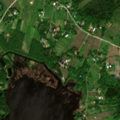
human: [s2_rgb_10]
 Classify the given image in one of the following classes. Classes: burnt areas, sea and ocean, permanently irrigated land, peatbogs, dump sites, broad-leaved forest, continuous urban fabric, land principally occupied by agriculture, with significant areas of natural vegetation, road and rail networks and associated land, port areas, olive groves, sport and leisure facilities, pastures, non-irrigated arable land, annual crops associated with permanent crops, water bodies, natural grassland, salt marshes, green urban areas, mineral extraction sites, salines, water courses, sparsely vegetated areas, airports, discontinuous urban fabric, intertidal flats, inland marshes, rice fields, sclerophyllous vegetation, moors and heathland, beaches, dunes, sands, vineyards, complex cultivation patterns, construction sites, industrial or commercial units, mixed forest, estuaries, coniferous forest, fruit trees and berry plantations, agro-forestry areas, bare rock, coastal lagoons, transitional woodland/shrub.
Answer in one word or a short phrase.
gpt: discontinuous urban fabric, land principally occupied by agriculture, with significant areas of natural vegetation, mixed forest, water bodies